Question: I need to create database where 'Accountgroup' table will have dynamic fields so that 'Accounts' can enter those dynamic field values when needed. It's probably not important but I'm using C# with EF and Linq.
It's hard for me because I never done anything like that and since I did my research everyone is saying that EAV systems are horrible and , the problem is that nobody tells afterwards - how?
So maybe you can help me out and tell how can I implement something similar without doing EAV?
This is what I have so far.

I just want to edit this post because it's 2020 and there are clear answers to this: Postgres with jsonb type. EF Core supports it so you can actually save and query dynamic json without any problems.
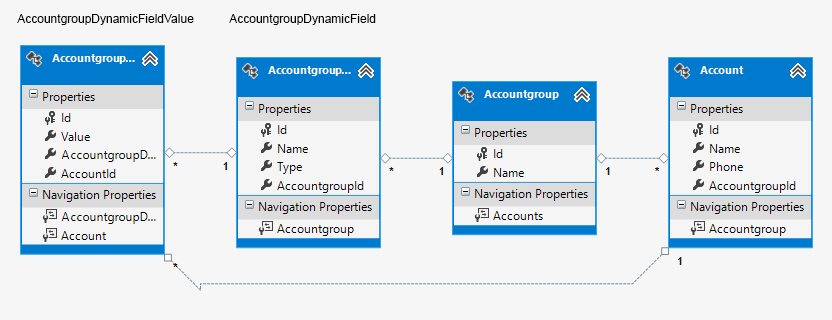
Answer: The problem with rules of thumb is that they quickly go from "It is usually a bad idea to do " to "Never do ".
EAV is a bad idea because in many ways it defeats the purpose of a relational schema and thereby it takes away many of the features and advantages of a relational DBMS, and other technologies built on RDBMS, such as ORMs like Entity Framework.
However, there are certain design problems for which RDBMS isn't a great fit. There are some that are such a bad fit that a whole new technology had to be invented (e.g. NoSQL DB like MongoDB).
There are times when EAV is probably the best choice left to you out of a set of imperfect options. If you don't (can't) know what your schema is before hand, then EAV may be your best choice. This is especially true if your schema turns out to be unimportant. Consider for example an online product catalog where you have a huge list of products, each of which has some number of features. You can't predict in advance which products will have which features. And in the end, the only thing you do with product features is dump them out in a "feature: value" list anyway. This is a situation where schema isn't especially powerful, so defeating it with EAV isn't especially damaging.
The most important thing is to understand what your design choices are going to do to your capabilities and operations. All design is trade-off. The point is to make your trade-offs consciously. Instead of "EAV is Evil", think instead: "EAV is a loaded gun, make sure you know whose foot you're pointing it at."